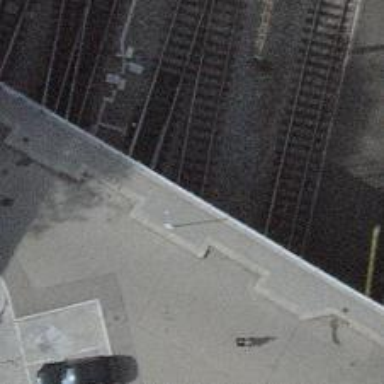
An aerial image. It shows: Railway siding with one electrified track and contact line for powering the train.